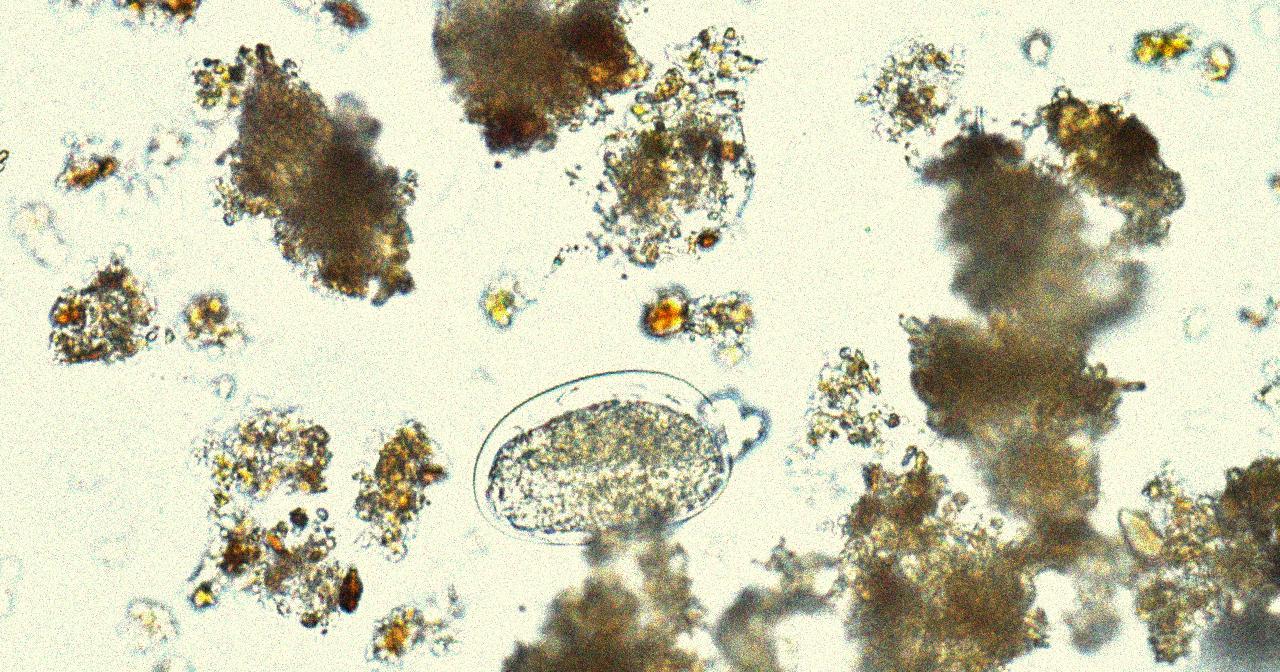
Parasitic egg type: Hookworm egg